Question: I'd like to display an image from the 'ImageList1' in the 'vtTest' component as an overlay.
I've found many resources on the Internet and here in SO - like <URL> - but I can't get none of them to work properly.
I'm sure I'm missing something extremely trivial but I can't figure out what it could be.
---
What I get:
---
Here is the form that contains the basic example which shows my issue.
'Unit1.pas'
'''
unit Unit1;
interface
uses
Winapi.Windows, Winapi.Messages, System.SysUtils, System.Variants, System.Classes, Vcl.Graphics,
Vcl.Controls, Vcl.Forms, Vcl.Dialogs, VirtualTrees, Vcl.ImgList;
type
PMyVtTestData = ^TMyVtTestData;
TMyVtTestData = record
isLocked: Boolean;
end;
TForm1 = class(TForm)
vtTest: TVirtualStringTree;
ImageList1: TImageList;
procedure FormCreate(Sender: TObject);
procedure vtTestGetImageIndex(Sender: TBaseVirtualTree; Node: PVirtualNode;
Kind: TVTImageKind; Column: TColumnIndex; var Ghosted: Boolean;
var ImageIndex: Integer);
private
{ Private declarations }
public
{ Public declarations }
end;
var
Form1: TForm1;
implementation
{$R *.dfm}
procedure TForm1.FormCreate(Sender: TObject);
var
i, j, m: Integer;
Node, Node1, Node2: PVirtualNode;
procedure SetCustomNodeDataValue(const Node: PVirtualNode; const Value: Boolean = False);
var
Data: PMyVtTestData;
begin
Data := vtTest.GetNodeData(Node);
Data^.isLocked := Value;
end;
begin
vtTest.NodeDataSize := SizeOf(TMyVtTestData);
//initialize some node
//every TMyVtTestData.isLocked = False, except the 3rd TMyVtTestData.isLocked which is True
Randomize;
for i := 0 to Random(3)+3 do begin
Node := vtTest.AddChild(nil);
SetCustomNodeDataValue(Node, i = 2);
for j := 0 to Random(3)+2 do begin
Node1 := vtTest.AddChild(Node);
SetCustomNodeDataValue(Node1);
for m := 0 to Random(5) do begin
Node2 := vtTest.AddChild(Node1);
SetCustomNodeDataValue(Node2);
end;
end;
end;
end;
procedure TForm1.vtTestGetImageIndex(Sender: TBaseVirtualTree;
Node: PVirtualNode; Kind: TVTImageKind; Column: TColumnIndex;
var Ghosted: Boolean; var ImageIndex: Integer);
var
Data: PMyVtTestData;
begin
if Node = nil then
Exit;
case Column of
0: begin
if Kind in [ikNormal, ikSelected] then
ImageIndex := 0
else if Kind = ikOverlay then begin
Data := Sender.GetNodeData(Node);
if Data^.isLocked then
ImageIndex := 1;
end;
end;
end;
end;
end.
'''
'Unit1.dfm'
'''
object Form1: TForm1
Left = 0
Top = 0
Caption = 'Form1'
ClientHeight = 300
ClientWidth = 313
Color = clBtnFace
Font.Charset = DEFAULT_CHARSET
Font.Color = clWindowText
Font.Height = -11
Font.Name = 'Tahoma'
Font.Style = []
OldCreateOrder = False
OnCreate = FormCreate
DesignSize = (
313
300)
PixelsPerInch = 96
TextHeight = 13
object vtTest: TVirtualStringTree
Left = 8
Top = 8
Width = 298
Height = 284
Anchors = [akLeft, akTop, akRight, akBottom]
Header.AutoSizeIndex = -1
Header.Font.Charset = DEFAULT_CHARSET
Header.Font.Color = clWindowText
Header.Font.Height = -11
Header.Font.Name = 'Tahoma'
Header.Font.Style = []
Header.Images = ImageList1
Header.Options = [hoColumnResize, hoDrag, hoShowSortGlyphs, hoVisible]
Images = ImageList1
TabOrder = 0
OnGetImageIndex = vtTestGetImageIndex
Columns = <
item
Position = 0
Width = 200
WideText = 'column'
end>
end
object ImageList1: TImageList
Left = 256
Top = 240
Bitmap = {
494C010102000500040010001000FFFFFFFFFF10FFFFFFFFFFFFFFFF424D3600
0000000000003600000028000000400000001000000001002000000000000010
0000000000000000000000000000000000000000000000000000000000000000
0000868686003535350000000000000000000000000000000000939393005757
5700000000000000000000000000000000000000000000000000000000000000
0000000000000000000000000000000000000000000000000000000000000000
0000000000000000000000000000000000000000000000000000000000000000
0000000000000000000000000000000000000000000000000000000000000000
0000000000000000000000000000000000000000000000000000000000000000
0000000000000000000000000000000000000000000000000000000000000000
000000000000000000000000000000000000000000000000000000000000D9D9
D9000505050000000000B1B1B1000000000000000000FCFCFC00222222000000
0000A2A2A2000000000000000000000000000000000000000000000000000000
0000000000000000000000000000000000000000000000000000000000000000
0000000000000000000000000000000000000000000000000000000000000000
0000000000000000000000000000000000000000000000000000000000000000
0000000000000000000000000000000000000000000000000000000000000000
0000000000000000000000000000000000000000000000000000000000000000
000000000000000000000000000000000000000000000000000000000000CCCC
CC00353535007D7D7D002525250066666600939393001E1E1E00646464003434
340085858500000000000000000000000000000000000000000000000000140C
EB00B1AEF900FFFFFF00FFFFFF00FFFFFF00FFFFFF00FFFFFF00FFFFFF00B1AE
F900140CEB000000000000000000000000000000000000000000000000000000
0000000000000000000000000000000000000000000000000000000000000000
0000000000000000000000000000000000000000000000000000000000000000
0000000000000000000000000000000000000000000000000000000000000000
0000000000000000000000000000000000000000000000000000000000000000
000000000000000000006E6E6E0000000000000000002E2E2E00000000000000
0000000000000000000000000000000000000000000000000000140CEB000000
00000300EA00B9B6F900FFFFFF00FFFFFF00FFFFFF00FFFFFF00B9B6F9000300
EA0000000000140CEB0000000000000000000000000000000000000000000000
0000000000000000000000000000000000000000000000000000000000000000
0000000000000000000000000000000000000000000000000000000000000000
0000000000000000000000000000000000000000000000000000000000000000
0000000000000000000000000000000000000000000000000000000000007171
7100000000002F2F2F0015151500D0D0D000F0F0F00031313100252525002121
21005F5F5F000000000000000000000000000000000000000000B1AEF9000300
EA002018EC00160DEC00B9B6F900FFFFFF00FFFFFF00B9B6F900160DEC002018
EC000300EA00B1AEF90000000000000000000000000000000000000000000000
0000000000000000000000000000000000000000000000000000000000000000
0000000000000000000000000000000000000000000000000000000000000000
0000000000000000000000000000000000000000000000000000000000000000
000000000000000000000000000000000000000000000000000000000000BFBF
BF00000000002222220000000000000000000000000000000000666666000000
0000979797000000000000000000000000000000000000000000FFFFFF00B9B6
F900160DEC002018EC000300EA00B1AEF900B1AEF9000300EA002018EC00160D
EC00B9B6F900FFFFFF0000000000000000000000000000000000000000000000
0000000000000000000000000000000000000000000000000000000000000000
0000000000000000000000000000000000000000000000000000000000000000
0000000000000000000000000000000000000000000000000000000000000000
0000000000000000000000000000000000000000000000000000000000000000
000096969600B9B9B900000000007676760048484800D8D8D800EEEEEE006565
6500F8F8F8000000000000000000000000000000000000000000FFFFFF00FFFF
FF00B9B6F9000300EA0000000000140CEB00140CEB00000000000300EA00B9B6
F900FFFFFF00FFFFFF0000000000000000000000000000000000000000000000
0000000000000000000000000000000000000000000000000000000000000000
0000000000000000000000000000000000000000000000000000000000000000
0000000000000000000000000000000000000000000000000000000000000000
0000000000000000000000000000000000000000000000000000000000000000
000000000000E9E9E900313131000000000010101000000000009F9F9F000000
0000000000000000000000000000000000000000000000000000FFFFFF00FFFF
FF00FFFFFF00B1AEF900140CEB000000000000000000140CEB00B1AEF900FFFF
FF00FFFFFF00FFFFFF0000000000000000000000000000000000000000000000
0000000000000000000000000000000000000000000000000000000000000000
0000000000000000000000000000000000000000000000000000000000000000
0000000000000000000000000000000000000000000000000000000000000000
0000000000000000000000000000000000000000000000000000000000000000
0000000000001919190000000000353535007272720000000000000000009999
9900000000000000000000000000000000000000000000000000FFFFFF00FFFF
FF00FFFFFF00B1AEF900140CEB000000000000000000140CEB00B1AEF900FFFF
FF00FFFFFF00FFFFFF0000000000000000000000000000000000000000000000
0000000000000000000000000000000000000000000000000000000000000000
0000000000000000000000000000000000000000000000000000000000000000
0000000000000000000000000000000000000000000000000000000000000000
0000000000000000000000000000000000000000000000000000000000000000
00009A9A9A003B3B3B00000000004F4F4F0000000000B3B3B300C3C3C3004040
4000000000000000000000000000000000000000000000000000FFFFFF00FFFF
FF00B9B6F9000300EA0000000000140CEB00140CEB00000000000300EA00B9B6
F900FFFFFF00FFFFFF0000000000000000000000000000000000000000000000
0000000000000000000000000000000000000000000000000000000000000000
0000000000000000000000000000000000000000000000000000000000000000
0000000000000000000000000000000000000000000000000000000000000000
0000000000000000000000000000000000000000000000000000000000000000
00000D0D0D0062626200000000006F6F6F0000000000E5E5E500000000000000
0000ADADAD000000000000000000000000000000000000000000FFFFFF00B9B6
F900160DEC002018EC000300EA00B1AEF900B1AEF9000300EA002018EC00160D
EC00B9B6F900FFFFFF0000000000000000000000000000000000000000000000
0000000000000000000000000000000000000000000000000000000000000000
0000000000000000000000000000000000000000000000000000000000000000
0000000000000000000000000000000000000000000000000000000000000000
000000000000000000000000000000000000000000000000000000000000E2E2
E2000202020001010100555555000A0A0A000000000033333300444444000000
0000848484000000000000000000000000000000000000000000B1AEF9000300
EA002018EC00160DEC00B9B6F900FFFFFF00FFFFFF00B9B6F900160DEC002018
EC000300EA00B1AEF90000000000000000000000000000000000000000000000
0000000000000000000000000000000000000000000000000000000000000000
0000000000000000000000000000000000000000000000000000000000000000
0000000000000000000000000000000000000000000000000000000000000000
000000000000000000000000000000000000000000000000000000000000DEDE
DE00040404000000000000000000000000000000000000000000000000000000
00007E7E7E000000000000000000000000000000000000000000140CEB000000
00000300EA00B9B6F900FFFFFF00FFFFFF00FFFFFF00FFFFFF00B9B6F9000300
EA0000000000140CEB0000000000000000000000000000000000000000000000
0000000000000000000000000000000000000000000000000000000000000000
0000000000000000000000000000000000000000000000000000000000000000
0000000000000000000000000000000000000000000000000000000000000000
0000000000000000000000000000000000000000000000000000000000000000
00003C3C3C000000000000000000000000000000000000000000000000000000
0000BDBDBD00000000000000000000000000000000000000000000000000140C
EB00B1AEF900FFFFFF00FFFFFF00FFFFFF00FFFFFF00FFFFFF00FFFFFF00B1AE
F900140CEB000000000000000000000000000000000000000000000000000000
0000000000000000000000000000000000000000000000000000000000000000
0000000000000000000000000000000000000000000000000000000000000000
0000000000000000000000000000000000000000000000000000000000000000
0000000000000000000000000000000000000000000000000000000000000000
0000E1E1E1000E0E0E0000000000000000000000000000000000000000007676
7600000000000000000000000000000000000000000000000000000000000000
0000000000000000000000000000000000000000000000000000000000000000
0000000000000000000000000000000000000000000000000000000000000000
0000000000000000000000000000000000000000000000000000000000000000
0000000000000000000000000000000000000000000000000000000000000000
0000000000000000000000000000000000000000000000000000000000000000
0000000000000000000000000000000000000000000000000000000000000000
000000000000F5F5F5008787870042424200363636005C5C5C00C3C3C3000000
0000000000000000000000000000000000000000000000000000000000000000
0000000000000000000000000000000000000000000000000000000000000000
0000000000000000000000000000000000000000000000000000000000000000
0000000000000000000000000000000000000000000000000000000000000000
0000000000000000000000000000000000000000000000000000000000000000
0000000000000000000000000000000000000000000000000000000000000000
000000000000000000000000000000000000424D3E000000000000003E000000
2800000040000000100000000100010000000000800000000000000000000000
000000000000000000000000FFFFFF00F3CFFFFF00000000E187FFFF00000000
E007E00700000000FC3FD00B00000000E007C00300000000E3C7C00300000000
F207C24300000000F81FC18300000000F80FC18300000000F20FC24300000000
F227C00300000000E007C00300000000E007D00B00000000F007E00700000000
F00FFFFF00000000F81FFFFF0000000000000000000000000000000000000000
<PHONE>}
end
end
'''
---
:
- - 'ImageIndex := 1;''vtTestGetImageIndex'- '0''1''TImageList'-
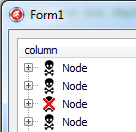
Answer: There are two things missing from your project.
1. Overlays will only get drawn if they have an index >= 15
2. You need to use OnGetImageIndexEx, not the plain OnGetImageIndex.
The reason becomes clear when you check out the source for VTV.
'''
procedure TBaseVirtualTree.PaintImage(var PaintInfo: TVTPaintInfo; ImageInfoIndex: TVTImageInfoIndex; DoOverlay: Boolean);
....
// Now, draw the overlay. This circumnavigates limitations in the overlay mask index (it has to be 4 bits in size,
// anything larger will be truncated by the ILD_OVERLAYMASK).
// However this will only be done if the overlay image index is > 15, to avoid breaking code that relies
// on overlay image indices (e.g. when using system image lists).
if PaintInfo.ImageInfo[iiOverlay].Index >= 15 then //<<------!
// Note: XPos and YPos are those of the normal images.
DrawImage(ImageInfo[iiOverlay].Images, ImageInfo[iiOverlay].Index, Canvas, XPos, YPos,
Style[ImageInfo[iiOverlay].Images.ImageType] or ExtraStyle, DrawEnabled);
!! Overlays with index < 15 do not get considered !!
'''
If you don't use 'OnGetImageIndexEx' the imagelist from which your overlay gets selected will be nil, see:
'''
function TBaseVirtualTree.DoGetImageIndex(Node: PVirtualNode; Kind: TVTImageKind; Column: TColumnIndex;
var Ghosted: Boolean; var Index: Integer): TCustomImageList;
// Queries the application/descendant about certain image properties for a node.
// Returns a custom image list if given by the callee, otherwise nil.
begin
Result := nil;
// First try the enhanced event to allow for custom image lists.
if Assigned(FOnGetImageEx) then
FOnGetImageEx(Self, Node, Kind, Column, Ghosted, Index, Result)
else !! only the ....EX works for me !!
if Assigned(FOnGetImage) then
FOnGetImage(Self, Node, Kind, Column, Ghosted, Index);
end;
'''
If I use the following code your overlay works:
'''
procedure TForm1.vtTestGetImageIndexEx(Sender: TBaseVirtualTree; Node: PVirtualNode; Kind: TVTImageKind;
Column: TColumnIndex; var Ghosted: Boolean; var ImageIndex: Integer; var ImageList: TCustomImageList);
var
Data: PMyVtTestData;
begin
if Node = nil then Exit;
case Column of
0: begin
if Kind in [ikNormal, ikSelected] then ImageIndex:= 0
else if Kind = ikOverlay then begin
Data:= Sender.GetNodeData(Node);
if Data^.isLocked then
ImageIndex:= 1+16;
end;
end;
end;
ImageList:= Self.ImageList1; //Or use a separate imagelist for overlays.
end;
'''
Even though image indexes for overlays < 15 do not get considered VTV does not subtract any number from the index so .
Now it works:
<URL>